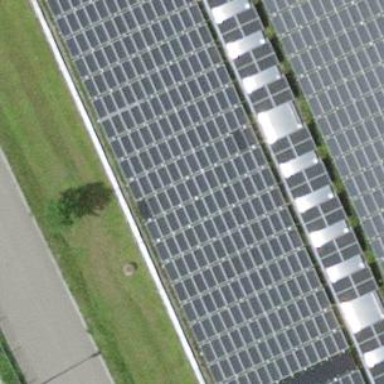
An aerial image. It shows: Solar power generator using photovoltaic panels.